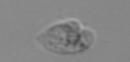
Label: Amoeba